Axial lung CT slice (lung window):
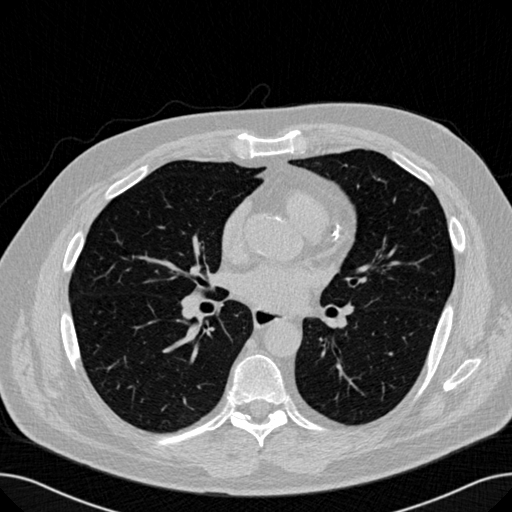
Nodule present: no